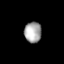
Tissue: lung
Cell type: Epithelial cells
Senescence score: 0.2345
Nuclear area (px): 350
Mean DAPI intensity: 164.92